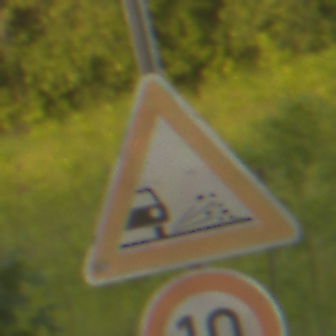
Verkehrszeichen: SplittSchotter
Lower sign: Geschwindigkeit10
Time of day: SunriseSunset
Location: Outdoor (RoadRail)
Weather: Clear
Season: NotSpecified
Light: Natural